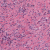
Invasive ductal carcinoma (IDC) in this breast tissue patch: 0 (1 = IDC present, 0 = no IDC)